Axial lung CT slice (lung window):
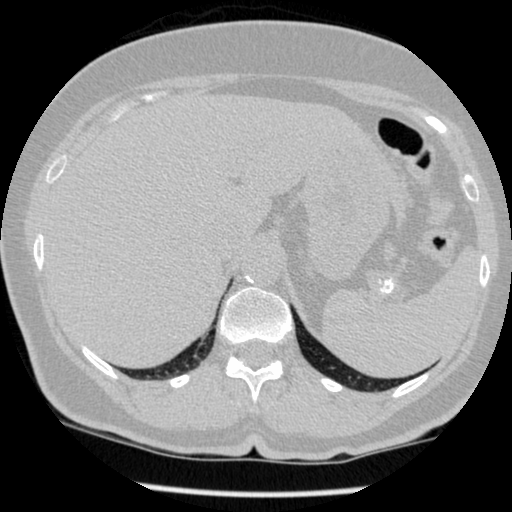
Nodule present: no